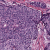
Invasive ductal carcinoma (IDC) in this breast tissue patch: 0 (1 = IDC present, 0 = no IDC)